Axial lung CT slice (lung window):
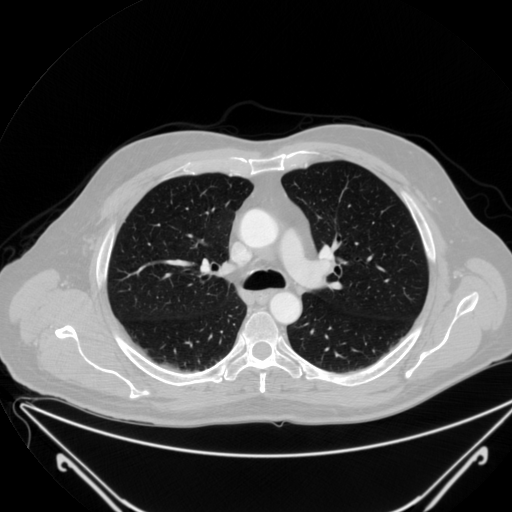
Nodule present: no